Question: I'm using zsh/prezto with 'syntax-highlighting' plugin. When I use the arrow keys to navigate within the terminal command, the cursor disappears in the embedded terminal and blinks/flashes every ~second.
Here is an example (gif):

It does not happen within Terminal.app or iterm. If I disable 'syntax-highlighting' within '.zpreztorc' it works like expected. =(
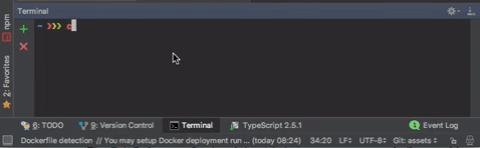
Answer: I disabled the cursor highlighter and now it works!
'.zpreztorc'
'''
zstyle ':prezto:module:syntax-highlighting' highlighters 'main' 'brackets' 'pattern' 'line' 'cursor' \ <-- removed
'root'
'''